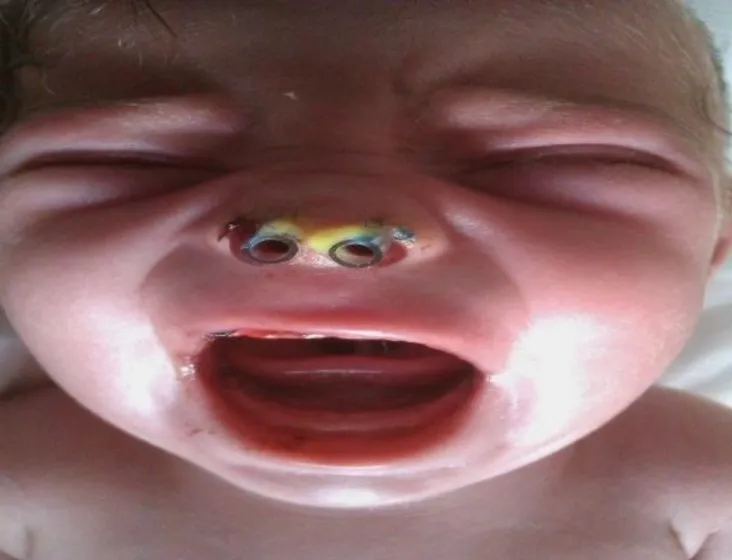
Postoperative photo with endotracheal tubes fixed sublabially.
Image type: medical_photograph (oral_photograph)